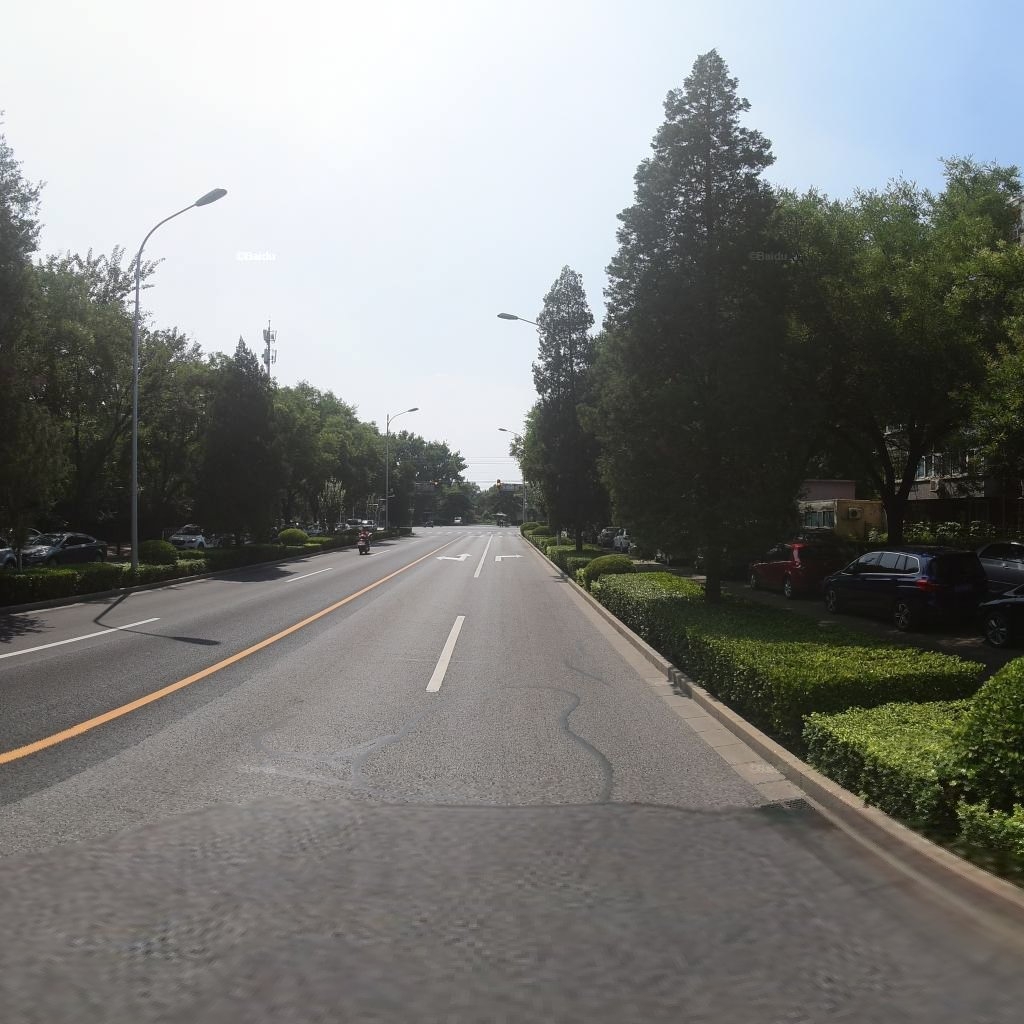
Region: Xicheng
Road damage annotations: longitudinal patch, longitudinal patch, longitudinal patch, transverse patch, transverse patch